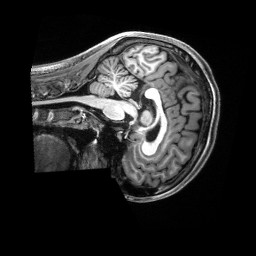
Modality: T1w
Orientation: sagittal
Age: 21
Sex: female
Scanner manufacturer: siemens
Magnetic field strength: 3 T
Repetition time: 2.5 s
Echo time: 0.00222 s